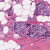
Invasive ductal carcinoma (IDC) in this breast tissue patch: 1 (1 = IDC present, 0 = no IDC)